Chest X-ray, AP view. Patient: 63 years old, sex F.
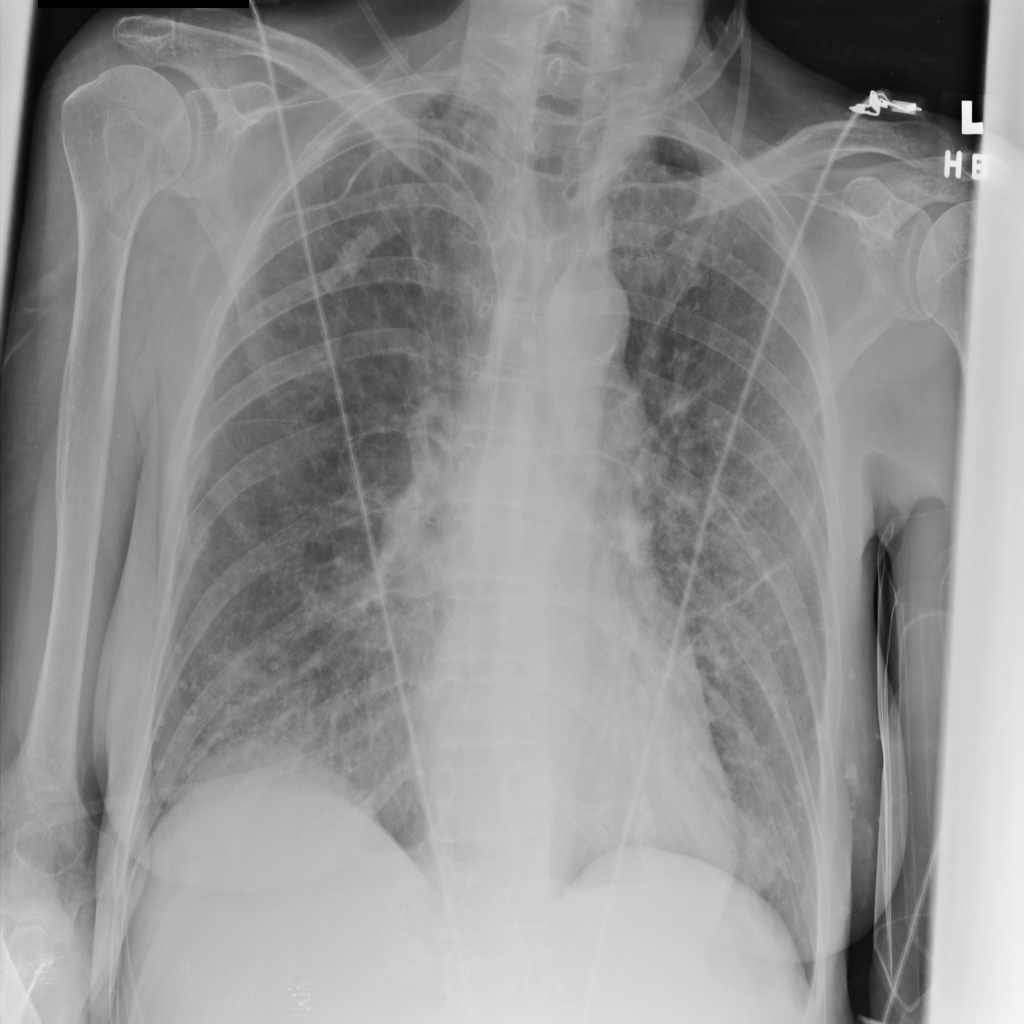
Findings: Infiltration